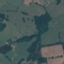
Land use / land cover class: Pasture